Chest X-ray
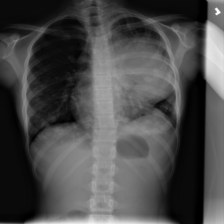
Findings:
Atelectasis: negative
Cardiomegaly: negative
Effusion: negative
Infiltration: negative
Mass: positive
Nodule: negative
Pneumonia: negative
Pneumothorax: negative
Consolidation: negative
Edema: negative
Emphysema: negative
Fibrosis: negative
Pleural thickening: negative
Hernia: negative